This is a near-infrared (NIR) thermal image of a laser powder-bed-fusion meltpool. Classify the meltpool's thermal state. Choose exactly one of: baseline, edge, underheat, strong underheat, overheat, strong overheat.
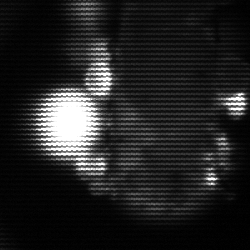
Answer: strong underheat